Question: As I have known, D flipflop samples its input value at every positive edge
of the clock.
Thus, it will produce a 1 cycle delay. Right?
But why does my D flip flop does not produce a 1 cycle delay?
'''
module flipflop(
input clk,
input rstn,
input [7:0] i_data,
output reg [7:0] o_data
);
always @(posedge clk) begin
if (~rstn) begin
o_data <= 0;
end
else begin
o_data <= i_data;
end
end
endmodule
module test;
reg clk;
reg [7:0] i_data;
reg rstn;
wire [7:0] o_data;
initial begin
clk = 0;
rstn = 1;
i_data = 0;
#20;
rstn = 0;
#30;
rstn = 1;
#20;
i_data = 8'hFA;
#20;
i_data = 8'hF0;
#20
i_data = 8'hF1;
#20
#10 $finish;
end
always #10 clk = !clk;
flipflop flipflop(
.clk (clk),
.rstn(rstn),
.i_data(i_data),
.o_data(o_data)
);
initial begin
$dumpfile("flipflop.vcd");
$dumpvars();
end
endmodule
'''

My D flip flop functions like a combinational circuit here.
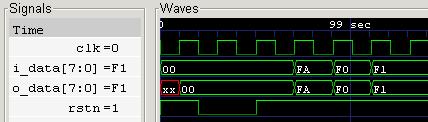
Answer: The simulator is probably doing something like this:
'''
initial begin
clk = 0;
rstn = 1;
i_data = 0;
#10;
clk = !clk;
#10;
rstn = 0;
clk = !clk;
#10;
clk = !clk;
#10;
clk = !clk;
#10;
rstn = 1;
clk = !clk;
#10;
clk = !clk;
#10
i_data = 8'hFA; //Input updated
clk = !clk; //Clock event
//o_data assigned here
#10;
clk = !clk;
#10;
i_data = 8'hF0;
clk = !clk;
#20
i_data = 8'hF1;
#20
#10 $finish;
end
'''
Since the clock event is occurring last in each time step from your testbench, it looks like the flop is being assigned immediately. You likely want your testbench to be entirely slaved off the clock so Marty's suggestion of using @(posedge...) will achieve this. You could also simply delay your assignments once at the very beginning:
'''
initial begin
clk = 0;
#1;
rstn = 1;
i_data = 0;
#20;
rstn = 0;
#30;
rstn = 1;
#20;
i_data = 8'hFA;
#20;
i_data = 8'hF0;
#20
i_data = 8'hF1;
#20
#10 $finish;
end
'''